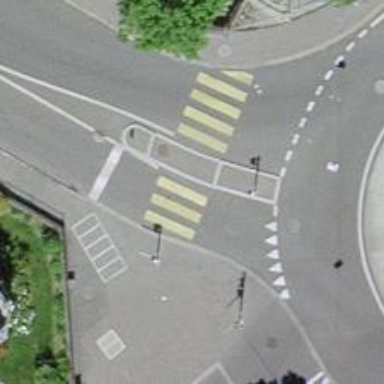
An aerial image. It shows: Kerb serving as barrier.